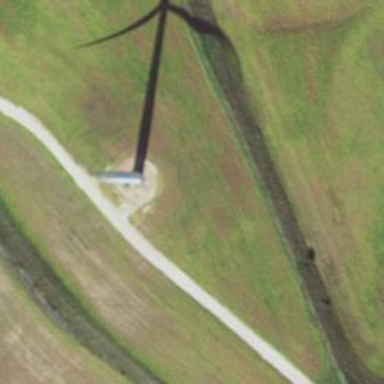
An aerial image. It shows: Wind generator powered by horizontal-axis wind turbine.